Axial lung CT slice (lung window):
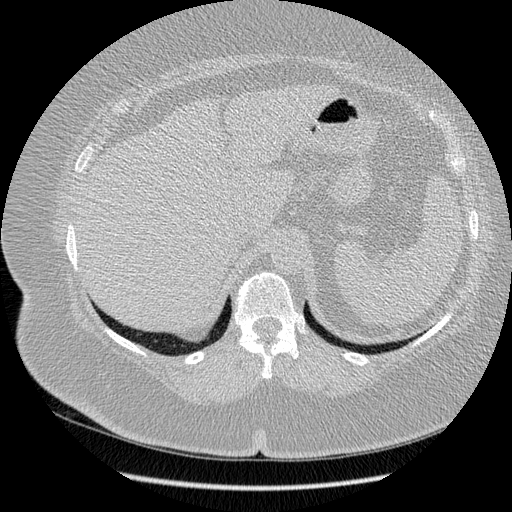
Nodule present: no